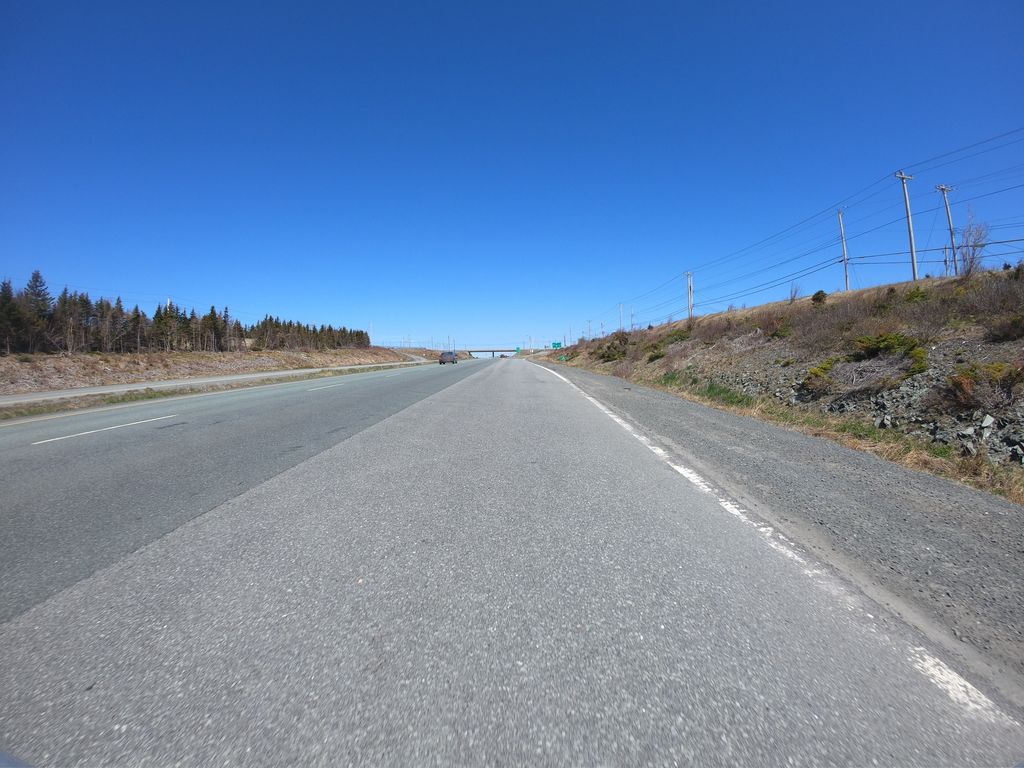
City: st_johns